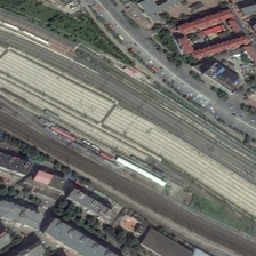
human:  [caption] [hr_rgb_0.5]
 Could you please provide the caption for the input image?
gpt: a bustling highway road stretches alongside this railway station .

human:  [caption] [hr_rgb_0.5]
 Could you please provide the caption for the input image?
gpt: Only one track rushed into the empty track.

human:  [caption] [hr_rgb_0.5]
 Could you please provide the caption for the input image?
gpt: Only one track entered the empty track.

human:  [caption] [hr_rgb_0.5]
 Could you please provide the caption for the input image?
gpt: Only one track flows through the empty track.

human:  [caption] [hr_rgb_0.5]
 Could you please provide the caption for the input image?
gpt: Only one track hit the empty track.